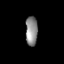
Tissue: lung
Cell type: Epithelial cells
Senescence score: 0.1963
Nuclear area (px): 350
Mean DAPI intensity: 137.903